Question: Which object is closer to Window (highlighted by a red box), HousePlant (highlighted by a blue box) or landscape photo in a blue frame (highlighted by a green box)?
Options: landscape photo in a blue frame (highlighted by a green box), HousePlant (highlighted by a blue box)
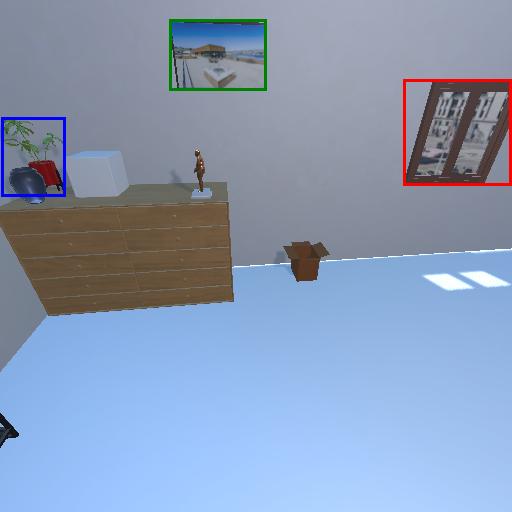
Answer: landscape photo in a blue frame (highlighted by a green box)